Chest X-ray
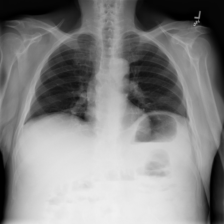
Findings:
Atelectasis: negative
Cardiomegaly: negative
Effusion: negative
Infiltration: negative
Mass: negative
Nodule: negative
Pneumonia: negative
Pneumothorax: negative
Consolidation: negative
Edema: negative
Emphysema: negative
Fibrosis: positive
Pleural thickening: negative
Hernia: negative